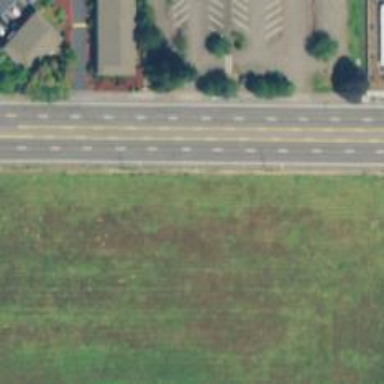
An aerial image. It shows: Secondary road with sidewalk on the left.